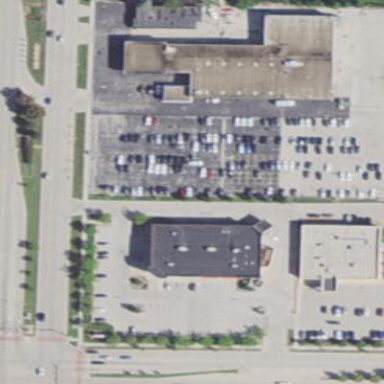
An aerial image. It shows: Retail area.